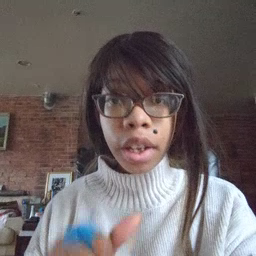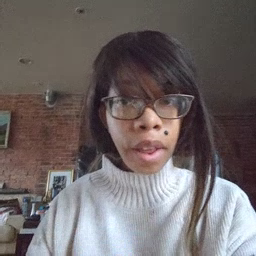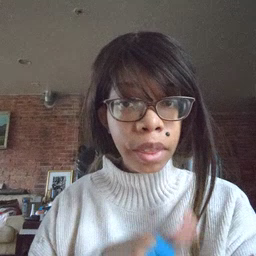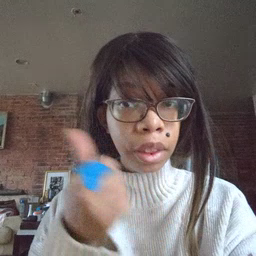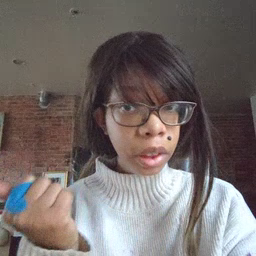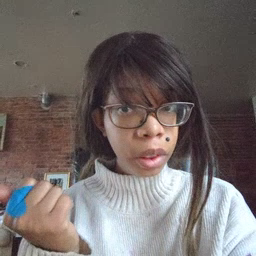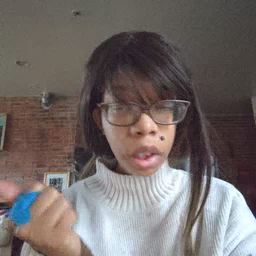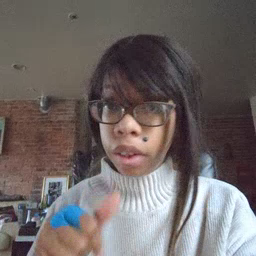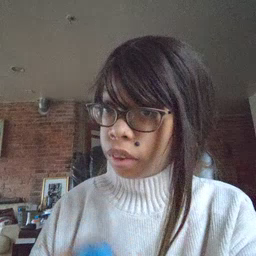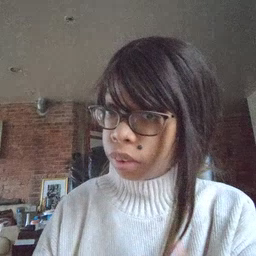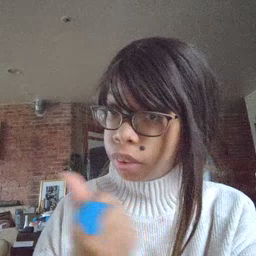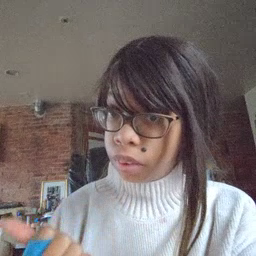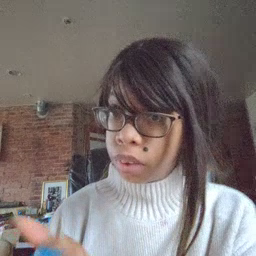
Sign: another